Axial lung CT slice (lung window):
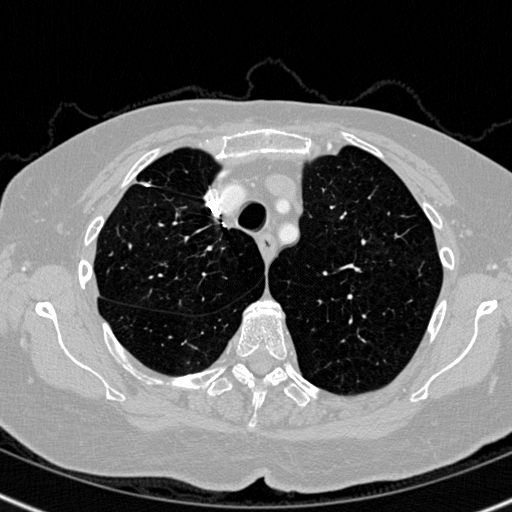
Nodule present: no